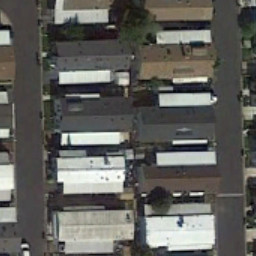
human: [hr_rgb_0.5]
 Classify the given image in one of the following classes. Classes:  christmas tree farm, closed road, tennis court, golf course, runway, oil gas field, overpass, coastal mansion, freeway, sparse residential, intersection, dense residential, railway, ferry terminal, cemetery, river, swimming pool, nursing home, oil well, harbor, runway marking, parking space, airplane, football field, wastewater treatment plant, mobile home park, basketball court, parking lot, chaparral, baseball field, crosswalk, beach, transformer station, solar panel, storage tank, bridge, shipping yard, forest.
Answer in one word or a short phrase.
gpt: mobile home park